Interaction volume radius: 5 \u00c5
Interaction volume height: 10 \u00c5
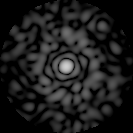
Disorder parameter: 0.8891